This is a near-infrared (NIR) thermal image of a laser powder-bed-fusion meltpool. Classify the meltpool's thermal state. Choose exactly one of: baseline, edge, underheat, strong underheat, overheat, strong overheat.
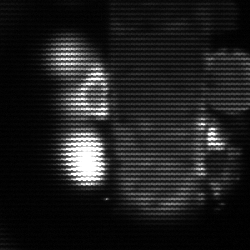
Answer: strong underheat